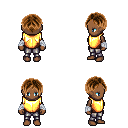
a pixel art fantasy rpg character, female body template, human, dark skin, gold chest armor, metal pants, brown parted hairstyle, white cloth bandages, four views (front, back, left, right), 2x2 character sprite sheet, small pixel art, hard edges, no anti-aliasing